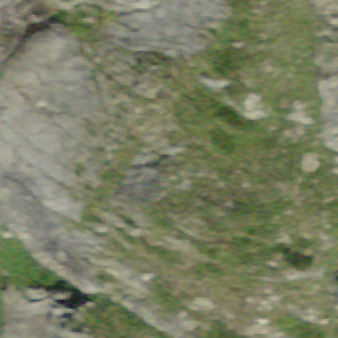
Label: other